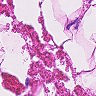
Metastatic tissue present: no